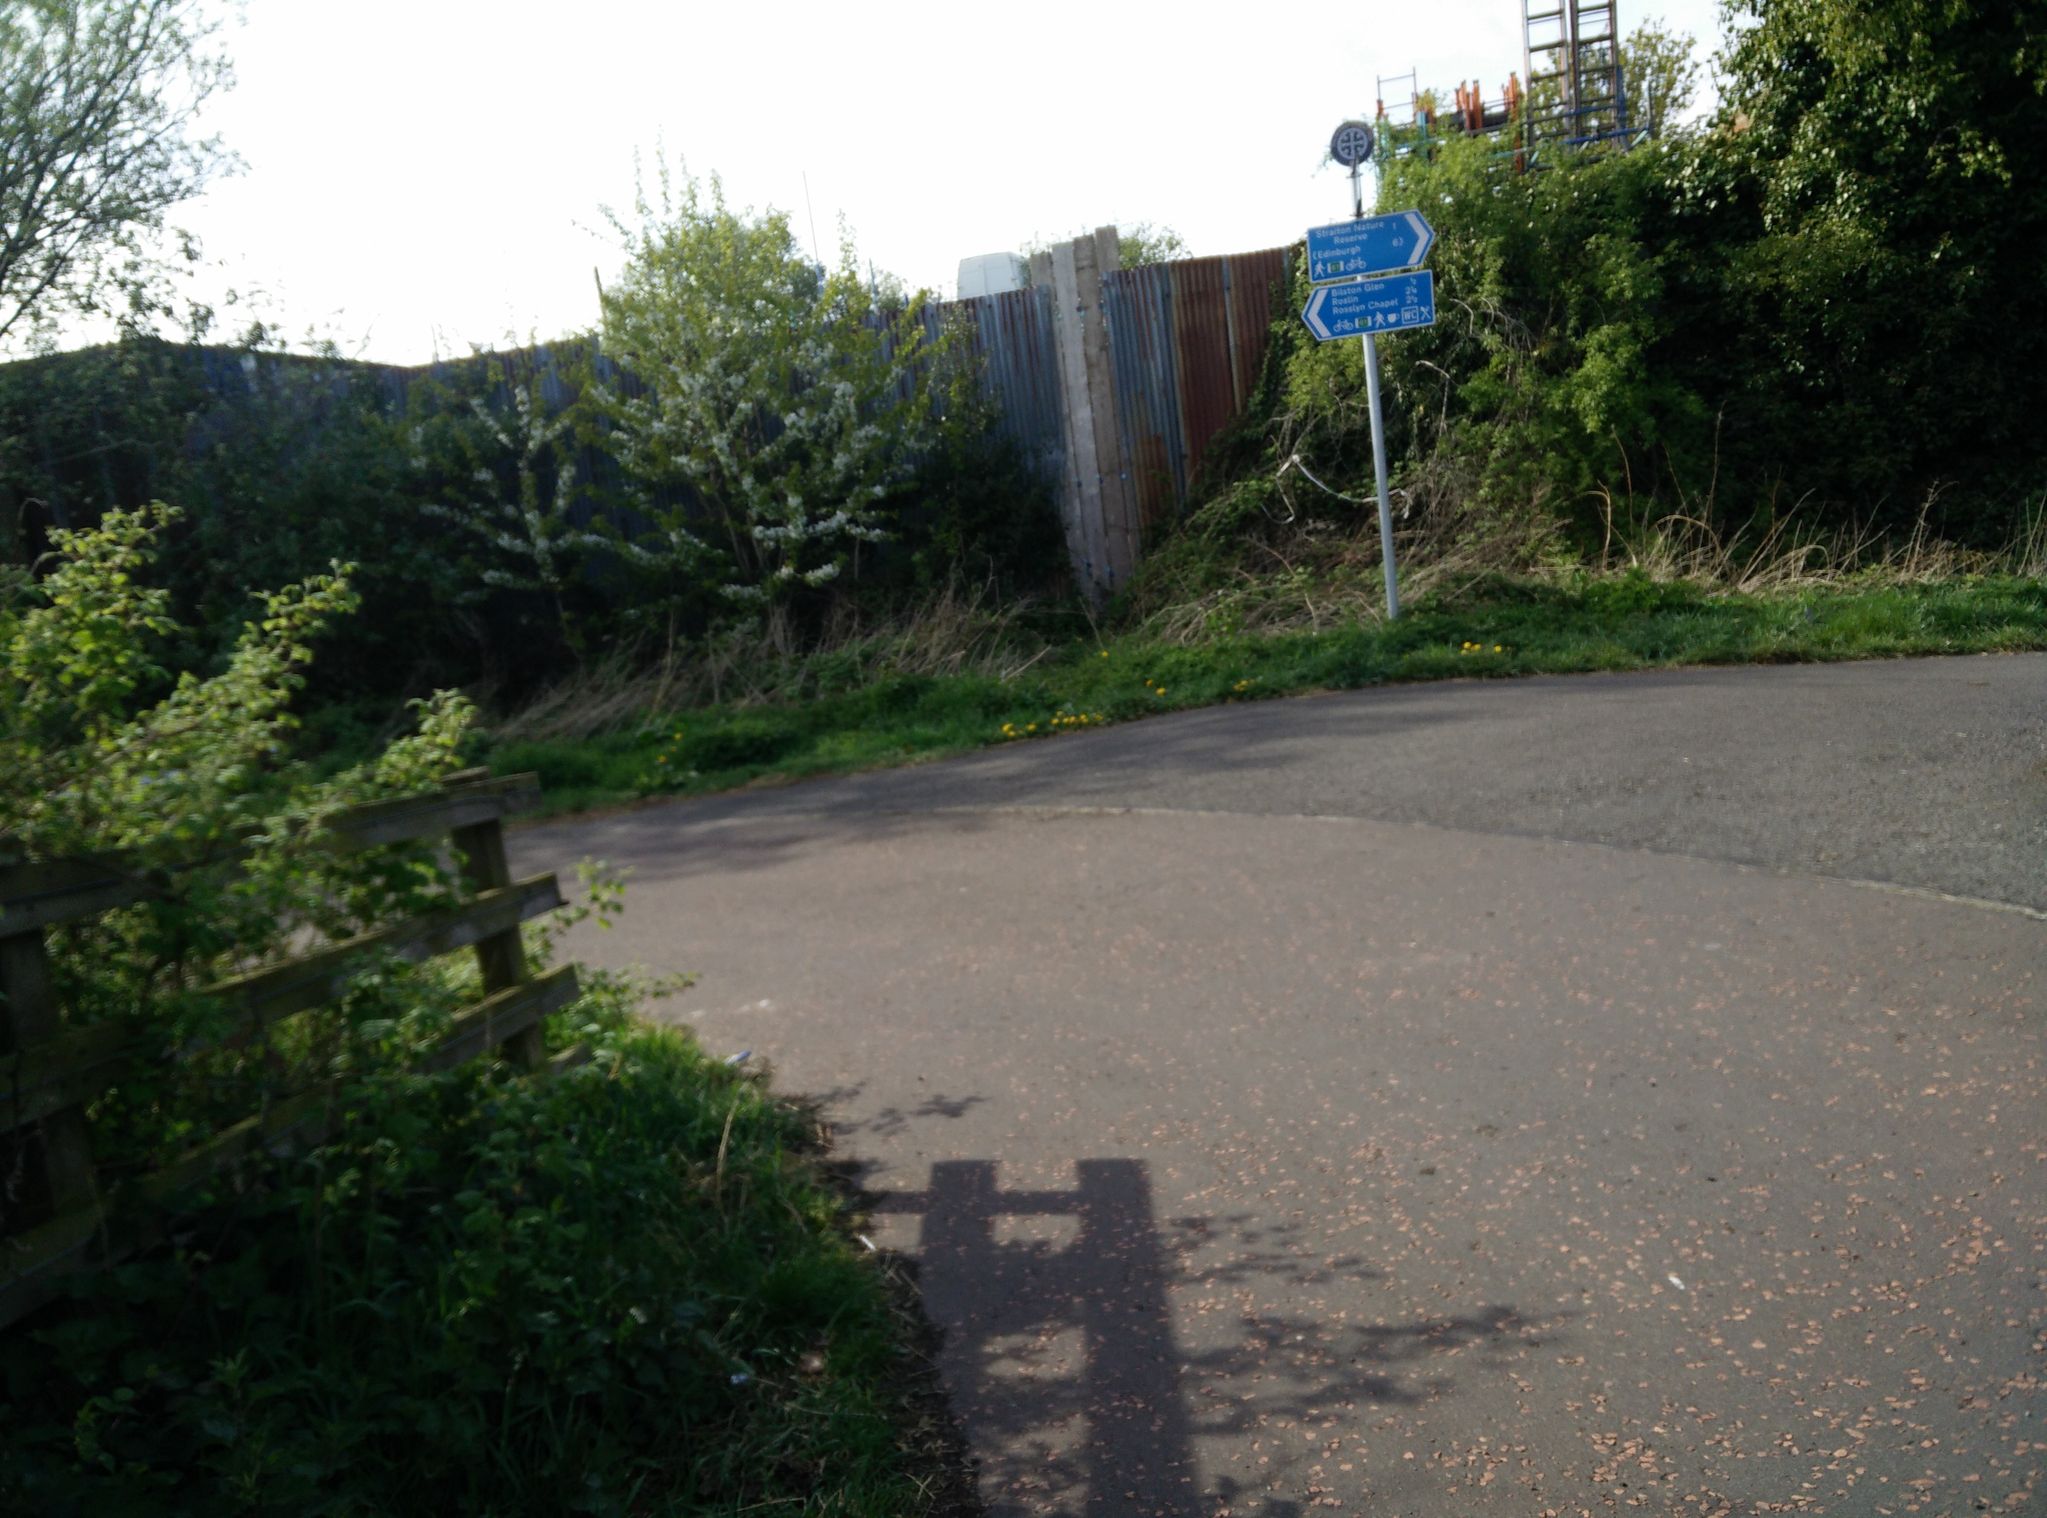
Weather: clear
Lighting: day
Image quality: slightly poor
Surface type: walking surface
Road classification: service, cycleway
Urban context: dense urban cluster
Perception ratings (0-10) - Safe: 0.76, Lively: 1.17, Beautiful: 8.94, Boring: 8.01, Depressing: 7.26, Wealthy: 1.73